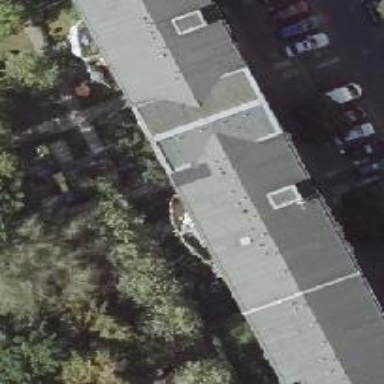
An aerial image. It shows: Gabled-roof apartments building with grey roof.